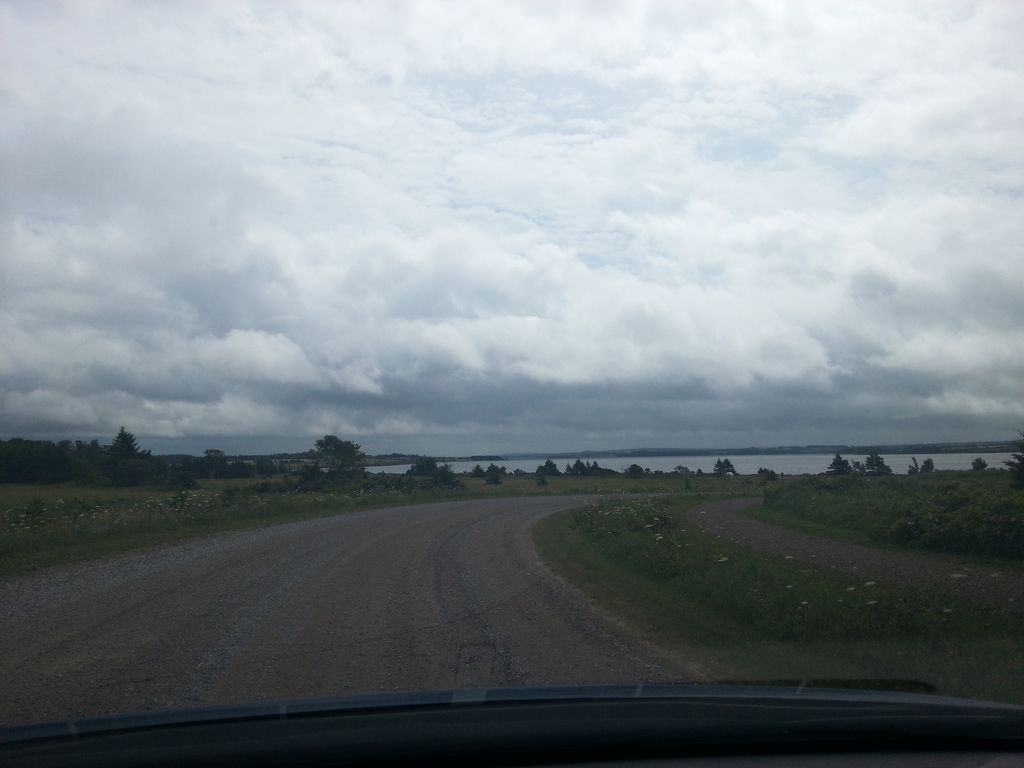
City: charlottetown